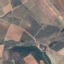
Label: PermanentCrop